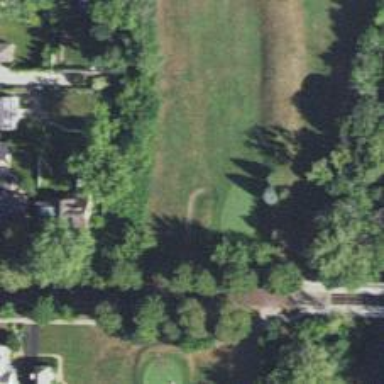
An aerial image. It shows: Path for both road and golf.